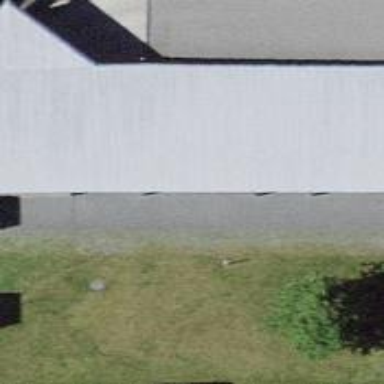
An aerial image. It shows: View of roof of building.